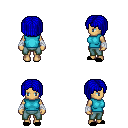
a pixel art fantasy rpg character, female body template, human, tanned skin, teal sleeveless shirt, teal pants, blue pageboy hairstyle, white cloth bandages, black slippers, four views (front, back, left, right), 2x2 character sprite sheet, small pixel art, hard edges, no anti-aliasing